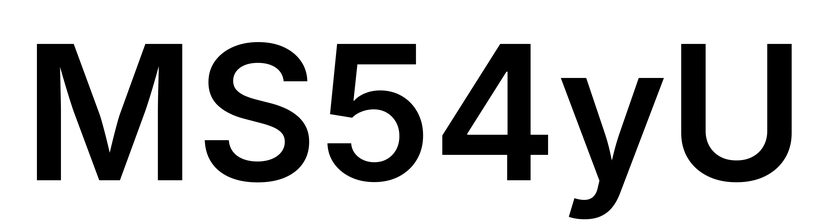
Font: Inter_SemiBold